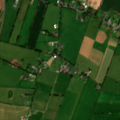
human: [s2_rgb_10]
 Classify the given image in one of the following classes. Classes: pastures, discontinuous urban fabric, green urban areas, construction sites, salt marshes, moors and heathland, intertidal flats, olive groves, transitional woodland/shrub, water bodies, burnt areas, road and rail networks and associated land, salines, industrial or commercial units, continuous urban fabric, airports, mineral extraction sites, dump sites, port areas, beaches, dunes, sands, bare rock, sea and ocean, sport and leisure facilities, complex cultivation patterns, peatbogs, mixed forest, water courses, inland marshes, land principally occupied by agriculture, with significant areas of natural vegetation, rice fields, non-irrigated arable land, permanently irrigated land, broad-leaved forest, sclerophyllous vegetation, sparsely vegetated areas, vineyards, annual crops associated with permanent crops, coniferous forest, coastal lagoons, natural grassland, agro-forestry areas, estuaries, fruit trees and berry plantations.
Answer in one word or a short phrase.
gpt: non-irrigated arable land, pastures